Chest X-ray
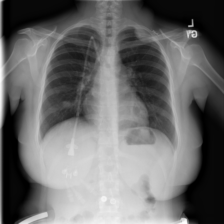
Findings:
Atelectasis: negative
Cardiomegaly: negative
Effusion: negative
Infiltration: negative
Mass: positive
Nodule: positive
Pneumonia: negative
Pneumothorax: negative
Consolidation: negative
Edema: negative
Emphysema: negative
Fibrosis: negative
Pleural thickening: negative
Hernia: negative